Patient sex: F
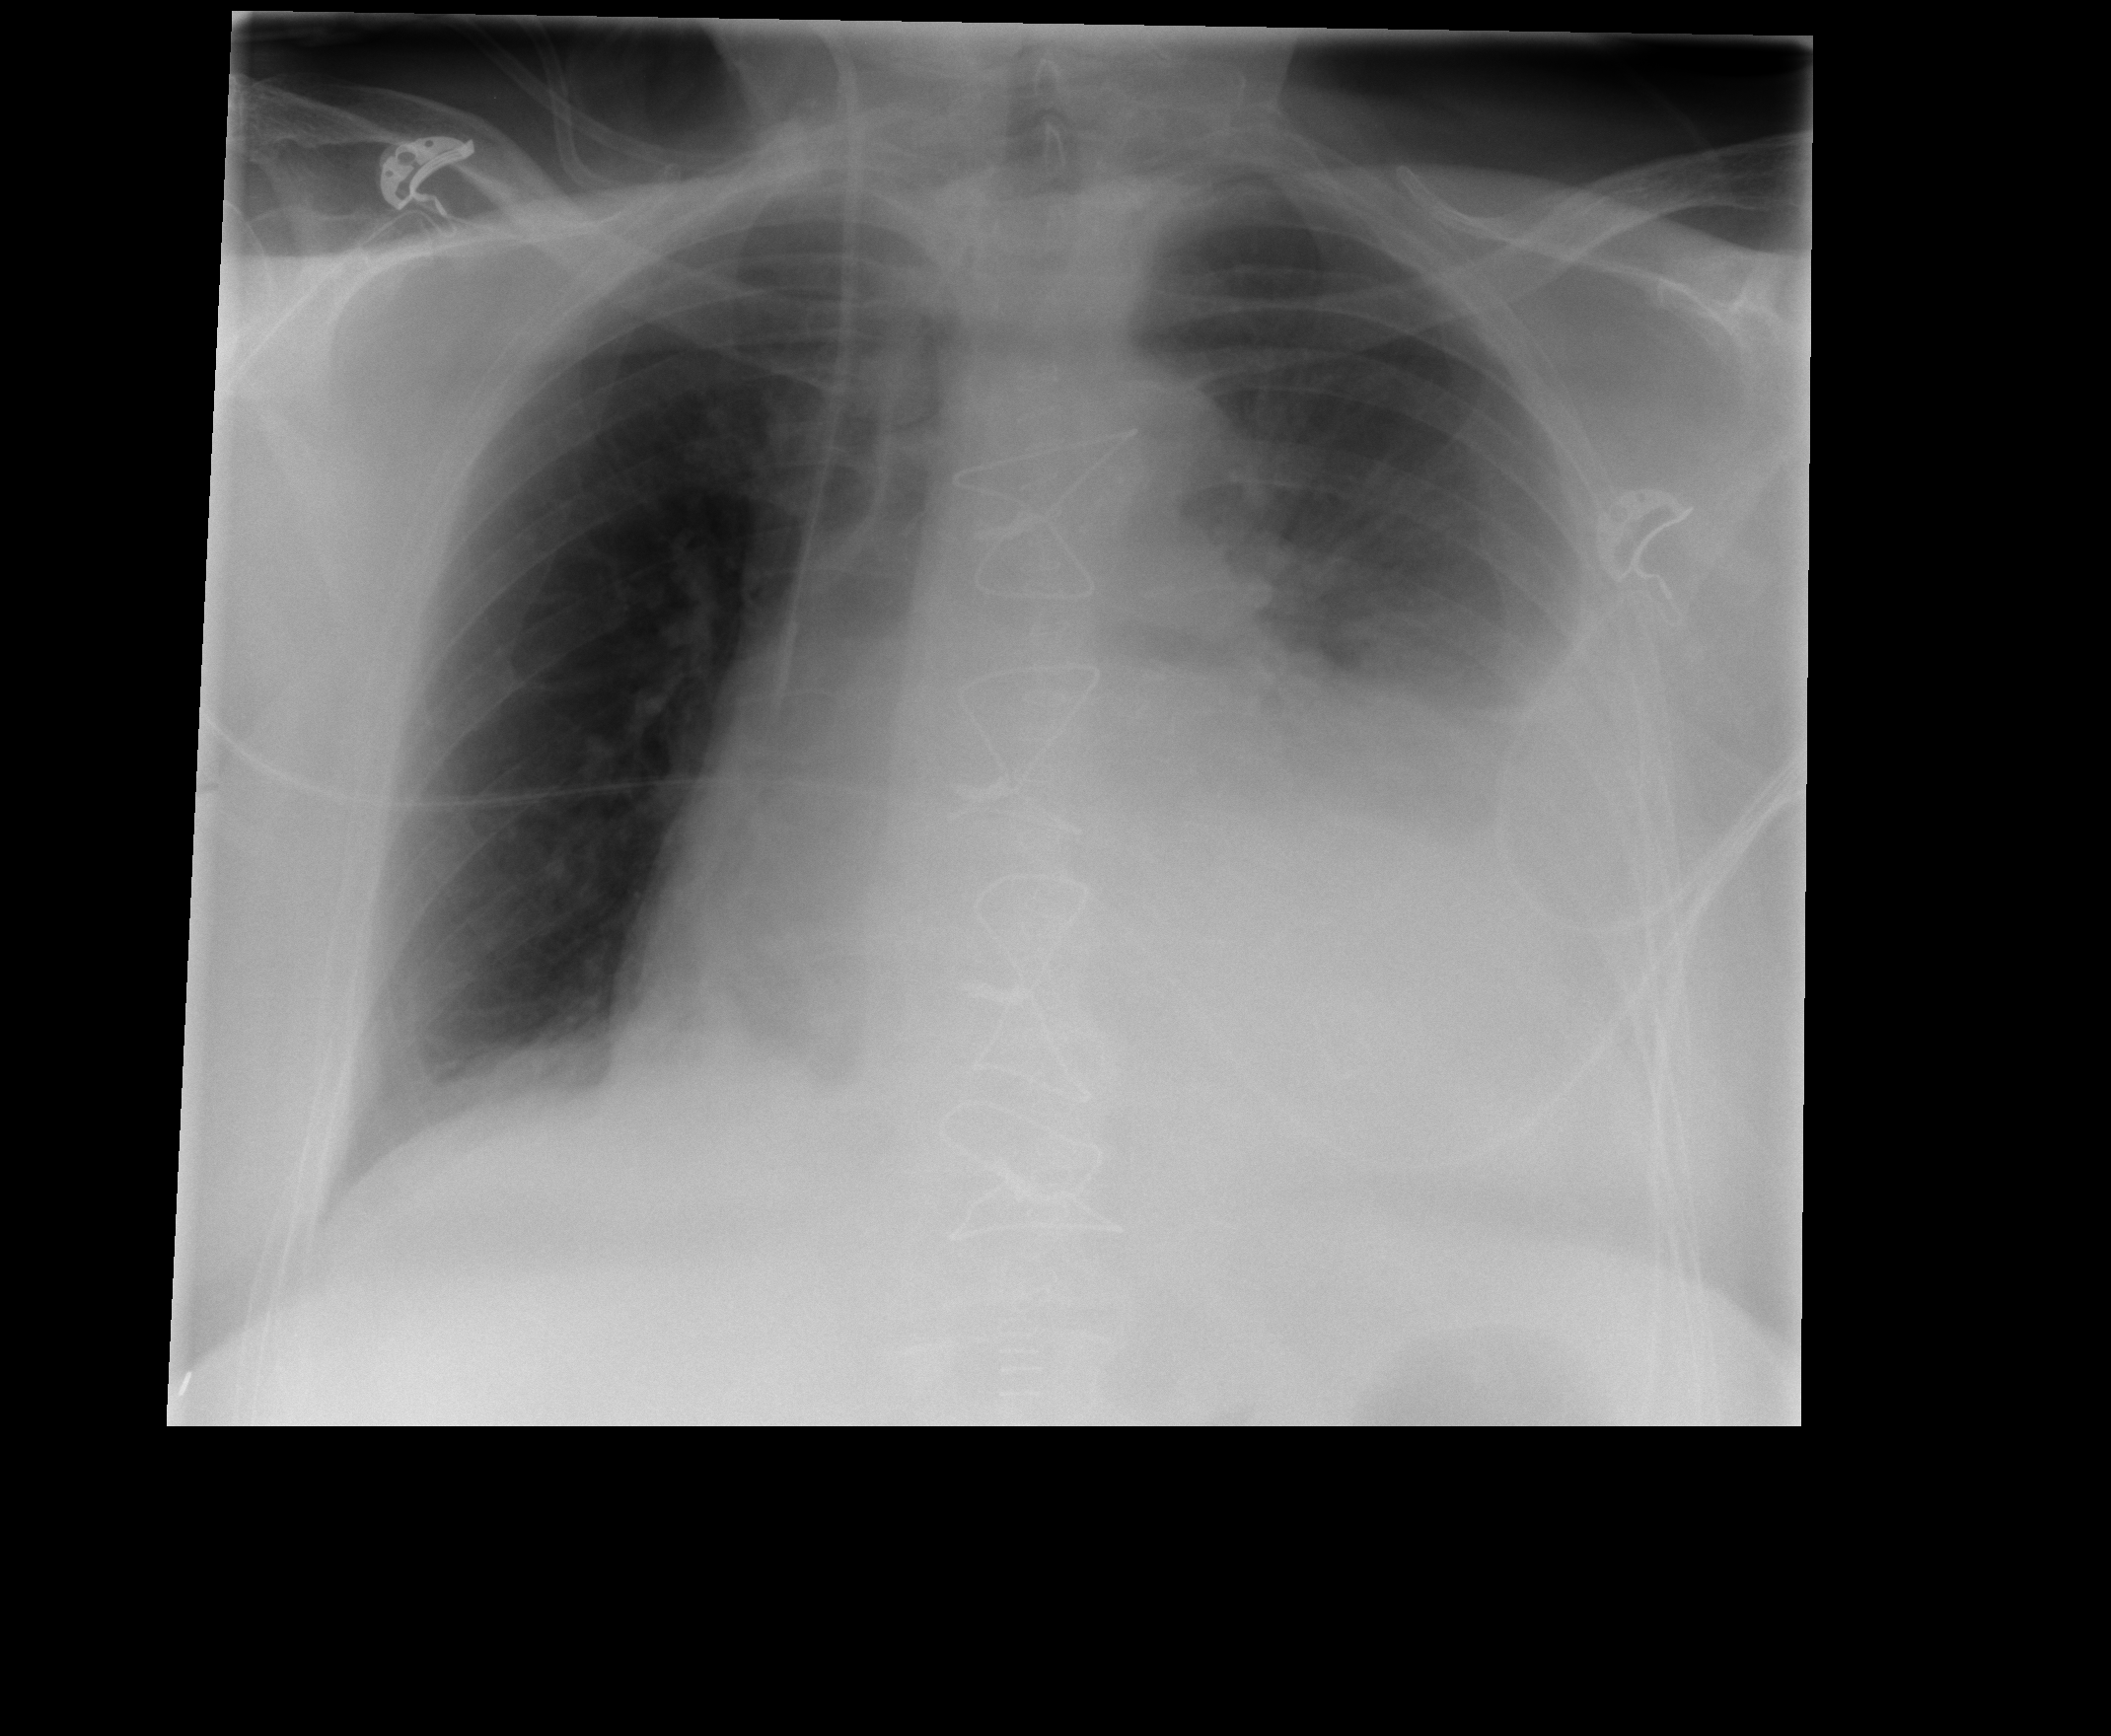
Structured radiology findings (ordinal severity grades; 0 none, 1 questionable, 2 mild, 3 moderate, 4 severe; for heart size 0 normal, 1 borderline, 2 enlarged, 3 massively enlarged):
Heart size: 3
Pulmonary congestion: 2
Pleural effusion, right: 1
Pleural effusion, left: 3
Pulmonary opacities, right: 0
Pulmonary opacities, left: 1
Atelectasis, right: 2
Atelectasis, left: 2